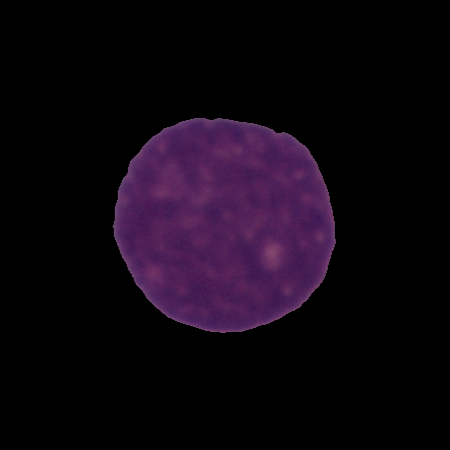
Label: cancer